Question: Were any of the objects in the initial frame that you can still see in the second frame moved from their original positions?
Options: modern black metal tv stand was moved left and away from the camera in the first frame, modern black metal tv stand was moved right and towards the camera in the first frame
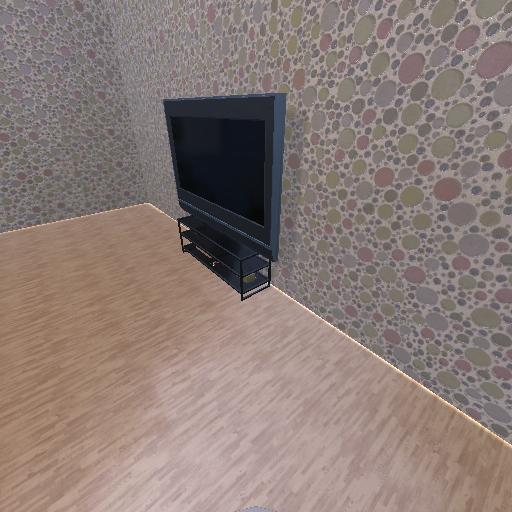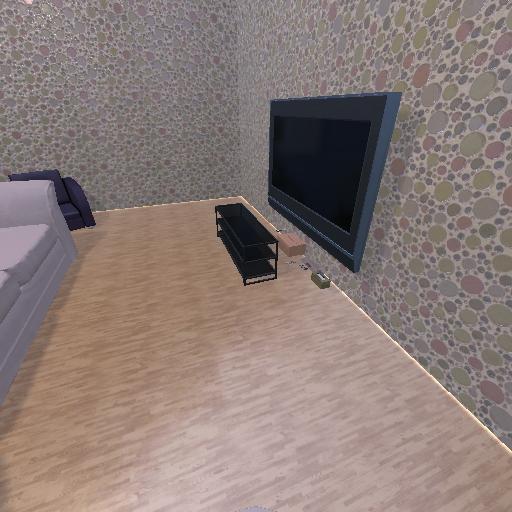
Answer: modern black metal tv stand was moved left and away from the camera in the first frame